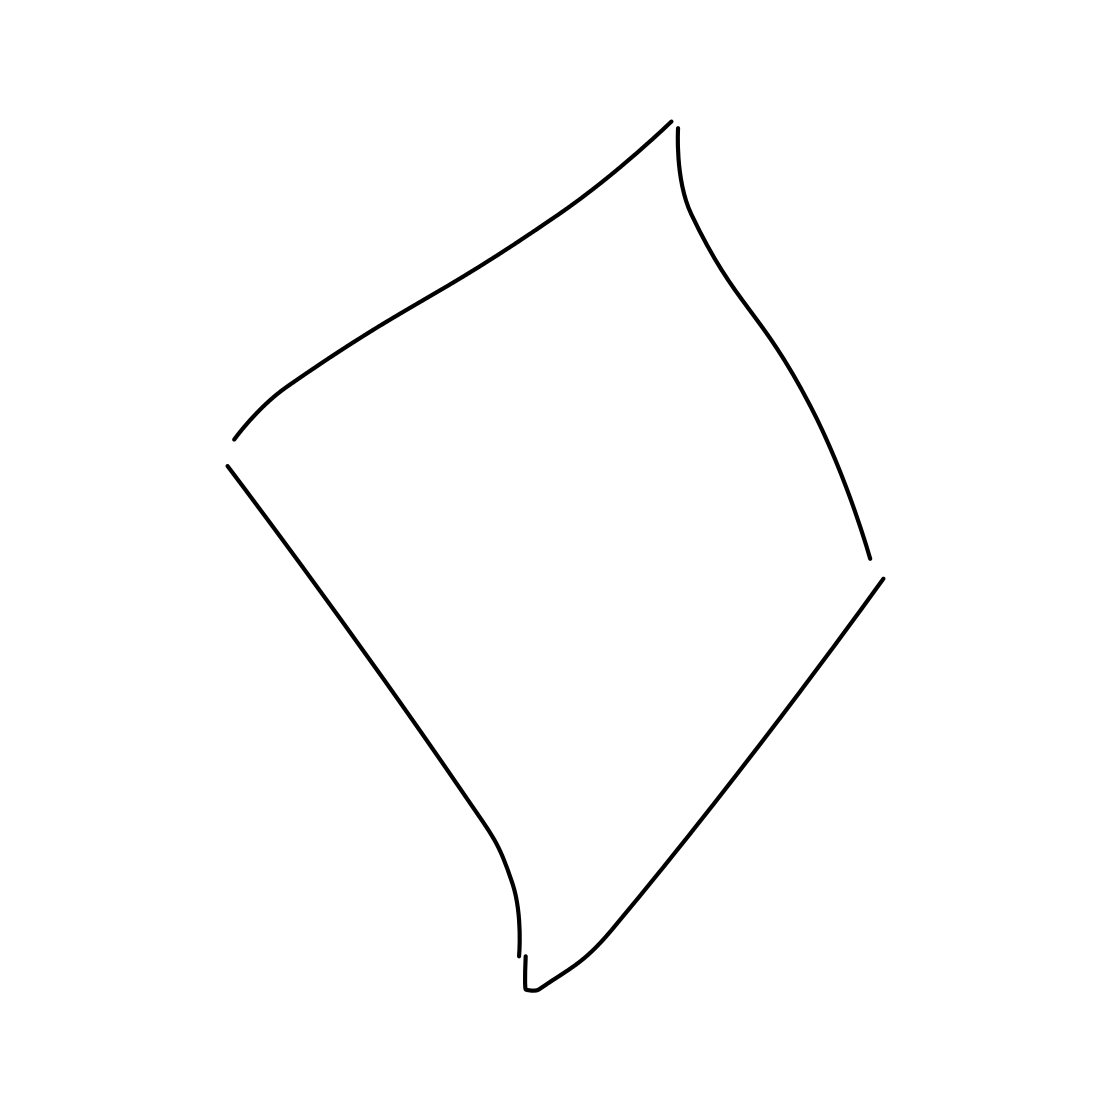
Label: diamond